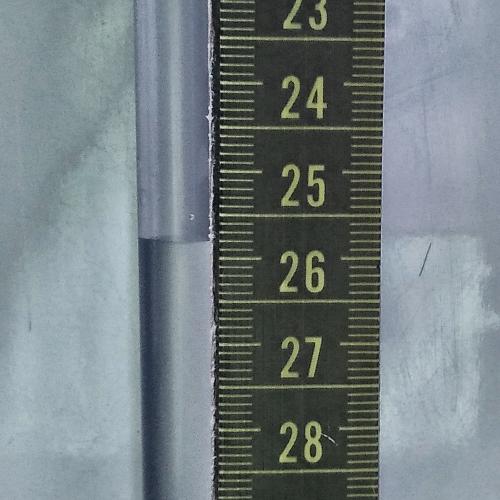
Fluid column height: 25.8 cm